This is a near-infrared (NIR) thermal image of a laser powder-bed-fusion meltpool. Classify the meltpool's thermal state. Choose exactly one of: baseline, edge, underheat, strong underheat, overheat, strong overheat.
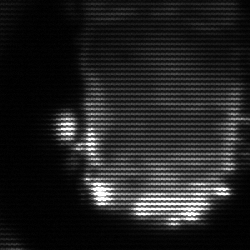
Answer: baseline